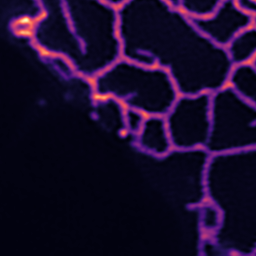
Label: Super-resolution ER image